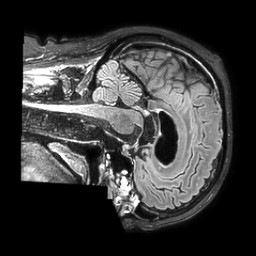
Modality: FLAIR
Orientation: sagittal
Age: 63
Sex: male
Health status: ill
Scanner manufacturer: philips
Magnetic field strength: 3 T
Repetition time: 4.8 s
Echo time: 0.34 s